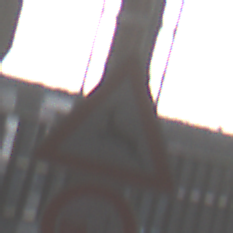
Verkehrszeichen: WildwechselRechts
Zusatzzeichen unten: VerbotUeberholenEinspurigeFahrzeuge
Umgebung: Roofed, Special
Tageszeit: Midday
Wetter: Overcast
Licht: Natural
Jahreszeit: NotSpecified
Kontrast: MediumContrast